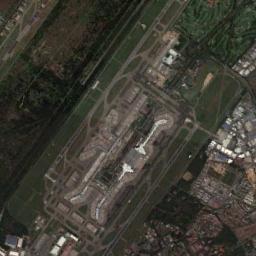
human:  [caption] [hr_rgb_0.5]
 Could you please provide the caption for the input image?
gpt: There is an airport in the middle of the grass next to some buildings .

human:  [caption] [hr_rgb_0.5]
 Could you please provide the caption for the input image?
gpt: A complex airport with many runways and buildings is surrounded by a residential area and green farmland .

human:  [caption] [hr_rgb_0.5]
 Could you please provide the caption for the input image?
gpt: The airport is surrounded by neat terraces .

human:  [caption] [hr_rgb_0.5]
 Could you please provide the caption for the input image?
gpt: An airport with some runways and buildings on the lawn and dense residential areas beside .

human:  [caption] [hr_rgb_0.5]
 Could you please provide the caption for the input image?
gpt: There are many buildings of different sizes and shapes at the airport .